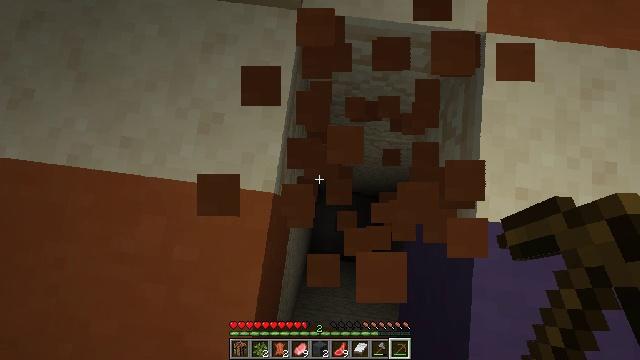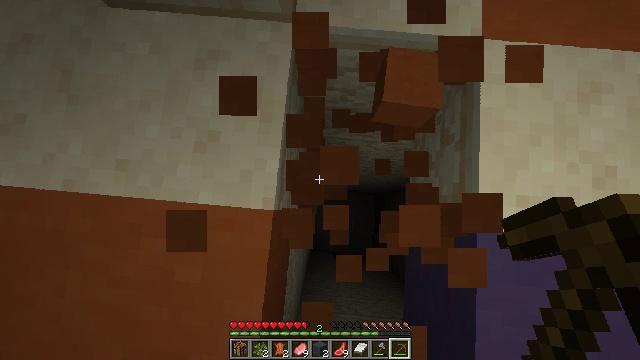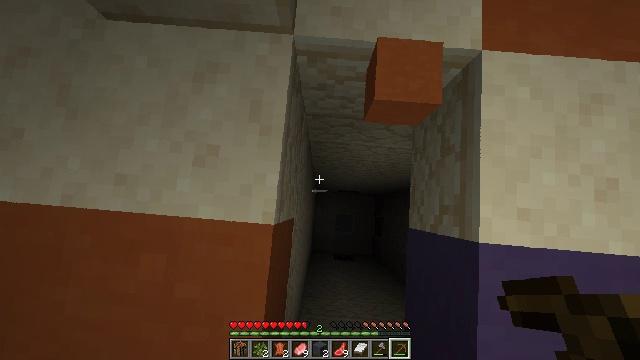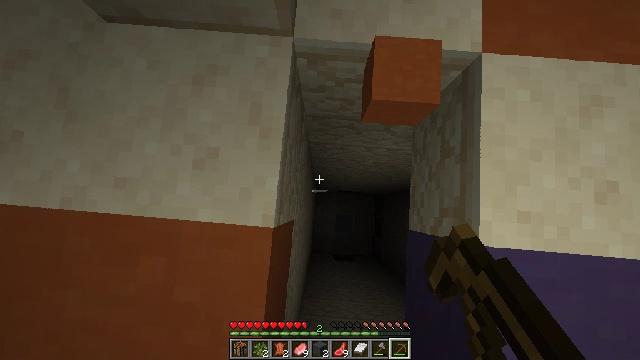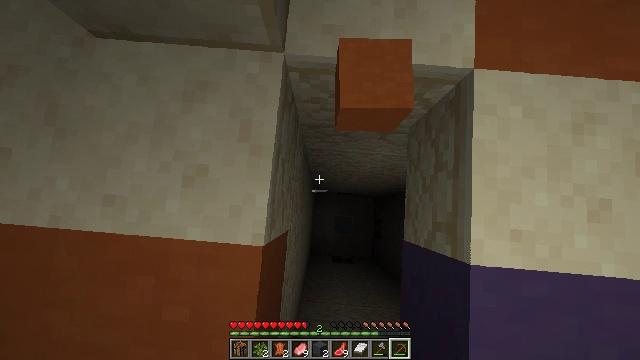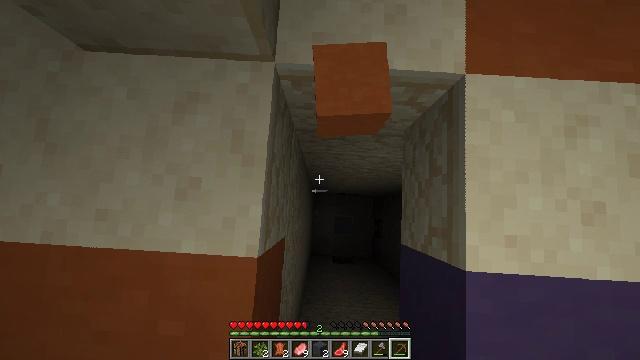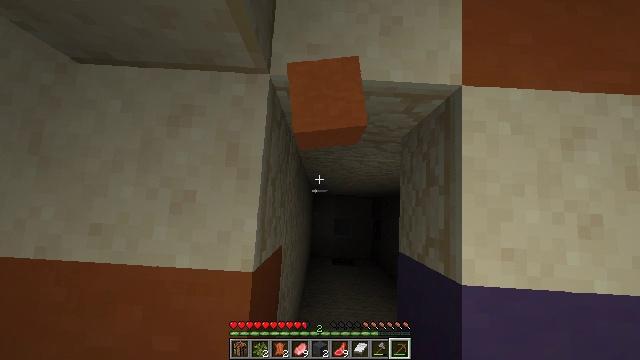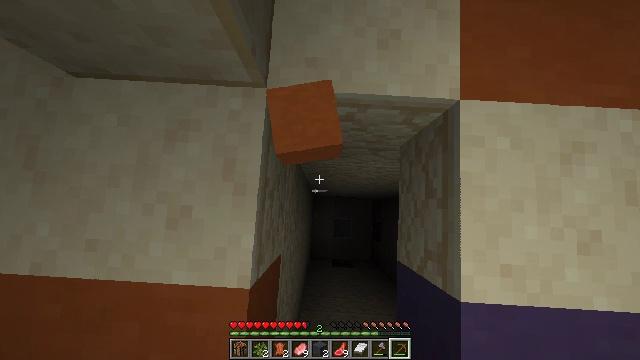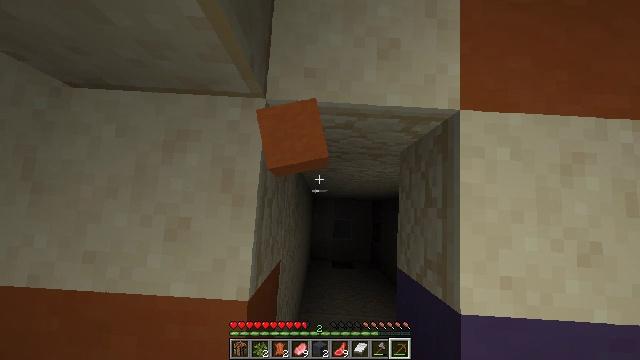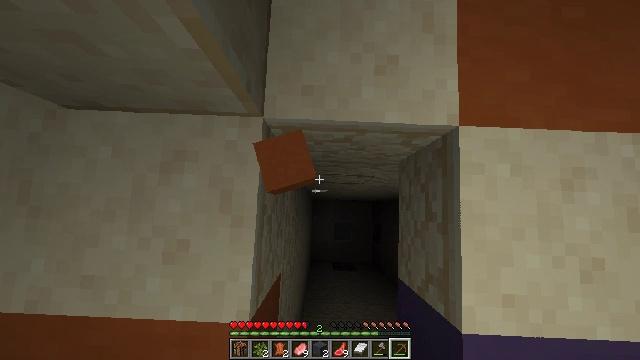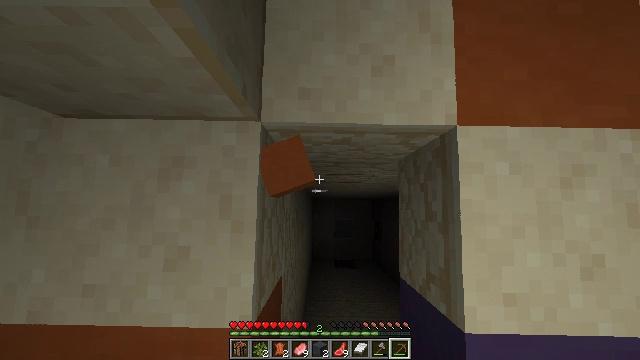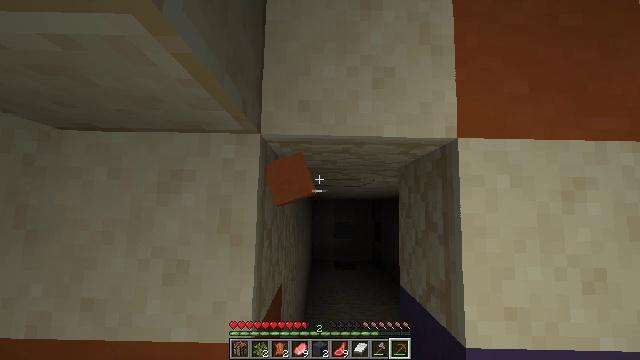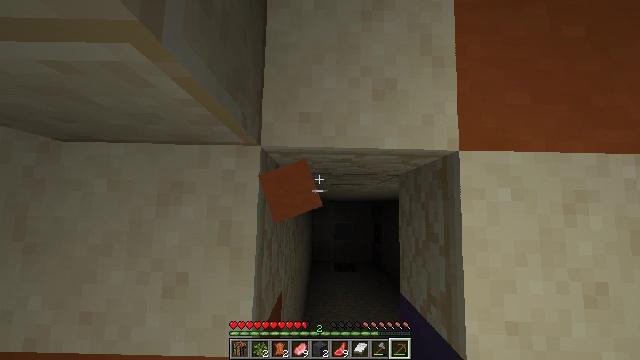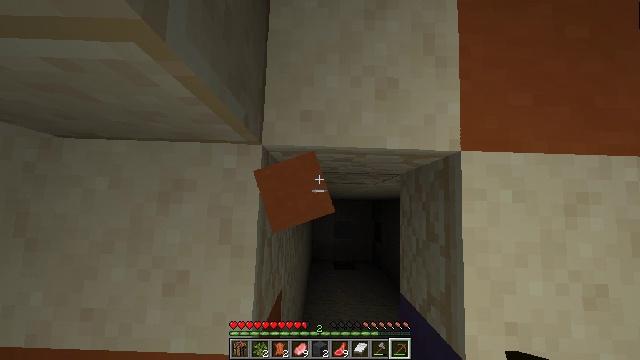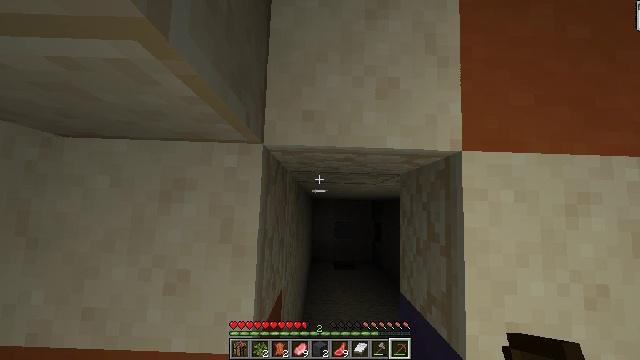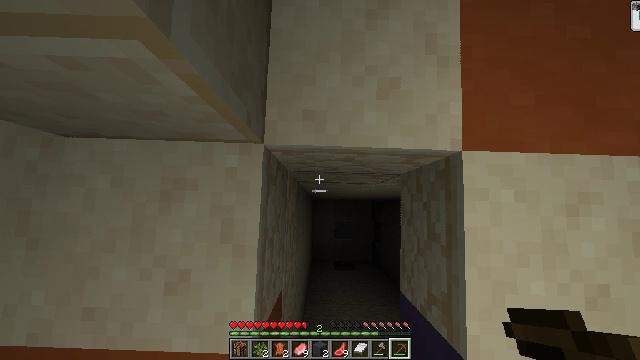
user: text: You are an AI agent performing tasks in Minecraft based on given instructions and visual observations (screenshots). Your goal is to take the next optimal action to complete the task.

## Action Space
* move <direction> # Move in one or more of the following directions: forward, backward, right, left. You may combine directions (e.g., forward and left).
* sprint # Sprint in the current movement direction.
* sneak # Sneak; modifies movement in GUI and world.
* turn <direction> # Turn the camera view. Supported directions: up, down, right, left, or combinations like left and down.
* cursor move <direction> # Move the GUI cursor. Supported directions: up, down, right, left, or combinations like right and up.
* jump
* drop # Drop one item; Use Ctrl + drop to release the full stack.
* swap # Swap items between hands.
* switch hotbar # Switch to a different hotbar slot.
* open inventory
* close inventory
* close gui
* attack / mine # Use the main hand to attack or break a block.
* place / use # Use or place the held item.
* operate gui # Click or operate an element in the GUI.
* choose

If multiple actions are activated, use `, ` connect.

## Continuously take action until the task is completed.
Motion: motion action
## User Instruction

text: Mine the stone pressure plate.
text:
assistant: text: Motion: move forward, sneak, turn right
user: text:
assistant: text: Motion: move forward, sneak, attack / mine
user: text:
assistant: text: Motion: move forward and move right, sneak, attack / mine
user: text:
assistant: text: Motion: move forward and move right, sneak, attack / mine
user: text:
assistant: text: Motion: move forward, sneak, turn right, attack / mine
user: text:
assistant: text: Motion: move forward, sneak
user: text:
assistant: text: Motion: move forward, sneak
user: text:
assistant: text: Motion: move forward, sneak
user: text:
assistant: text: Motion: move forward, sneak
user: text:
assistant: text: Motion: move forward, sneak, turn right
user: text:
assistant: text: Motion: move forward, sneak
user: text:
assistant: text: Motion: move forward, sneak
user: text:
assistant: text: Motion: move forward, sneak
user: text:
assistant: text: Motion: sneak
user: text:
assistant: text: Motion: sneak
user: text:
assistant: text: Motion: sneak
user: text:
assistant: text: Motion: sneak
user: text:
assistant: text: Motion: sneak
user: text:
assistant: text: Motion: no_op
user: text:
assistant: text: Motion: no_op
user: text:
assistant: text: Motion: no_op
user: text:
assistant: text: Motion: move back
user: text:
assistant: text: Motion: move back
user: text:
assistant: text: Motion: move back, turn right
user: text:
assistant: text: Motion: turn right
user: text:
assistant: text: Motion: turn right
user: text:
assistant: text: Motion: turn right
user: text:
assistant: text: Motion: move left, turn right
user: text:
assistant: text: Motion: move forward and move left, turn right
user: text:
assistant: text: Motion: move forward and move left, turn right